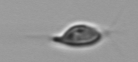
Label: Chrysochromulina